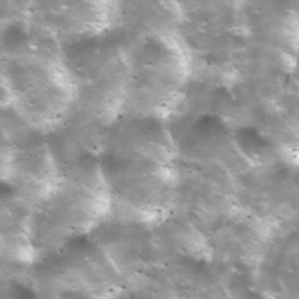
Label: non_frost